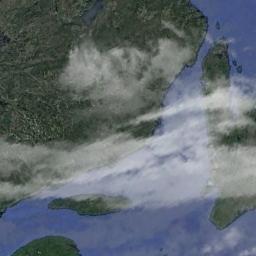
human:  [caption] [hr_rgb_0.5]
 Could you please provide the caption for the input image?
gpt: A thin cloud of thin clouds floated in the air .

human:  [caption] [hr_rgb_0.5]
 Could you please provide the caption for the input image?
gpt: White clouds on green land and blue sea .

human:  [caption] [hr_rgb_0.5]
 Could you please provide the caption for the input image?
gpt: The white cloud is above blue sea and green island .

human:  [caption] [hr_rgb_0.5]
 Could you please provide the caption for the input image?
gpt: The stratus clouds are located above the sea and the land covered by dense vegetation and some islands are at sea .

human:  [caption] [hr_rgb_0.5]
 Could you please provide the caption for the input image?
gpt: There are some gauzy clouds over some green islands .